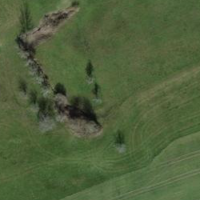
EUNIS habitat code: 25
Species observed at this site:
Passer montanus